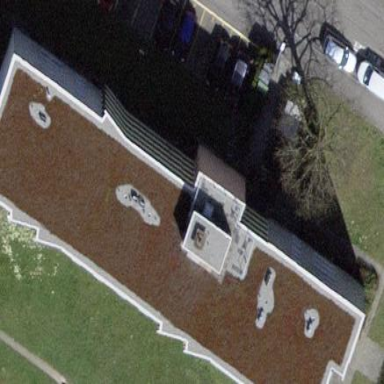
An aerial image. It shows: Building with flat roof.